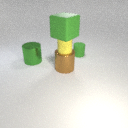
large brown metal cylinder in front of small green rubber cylinder